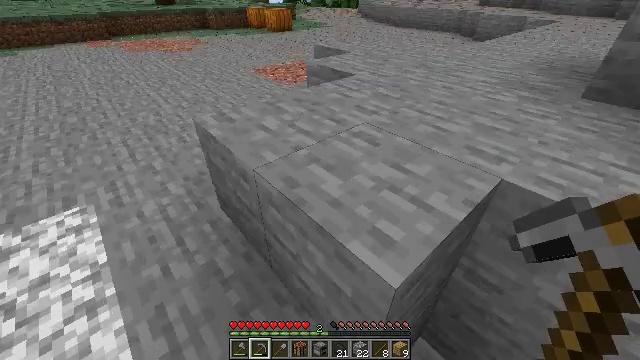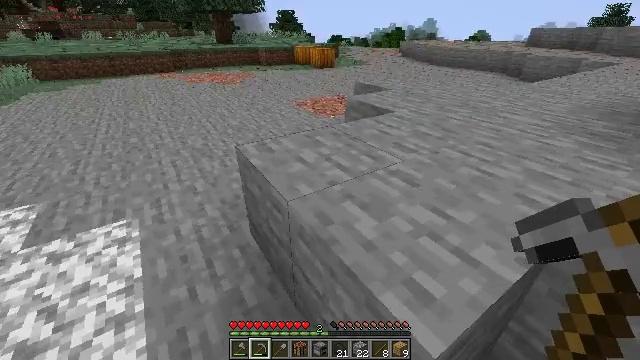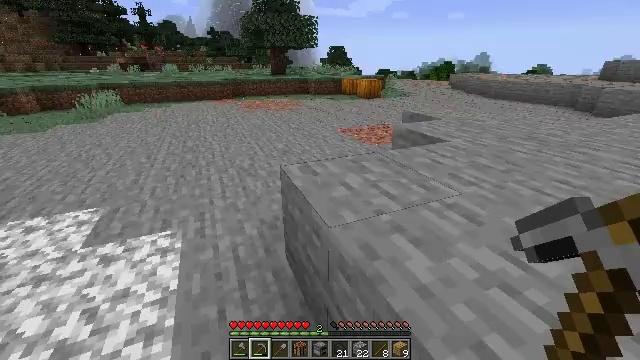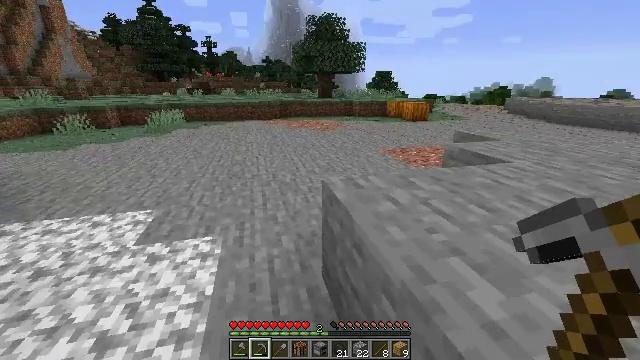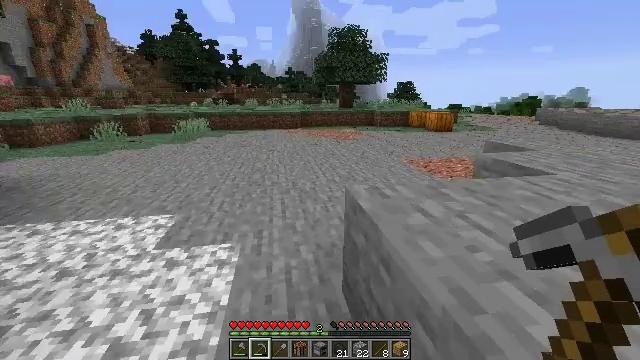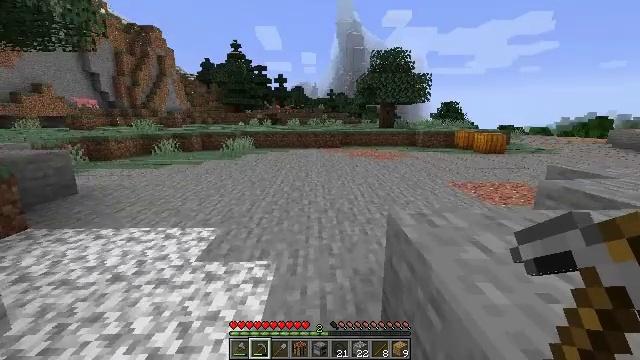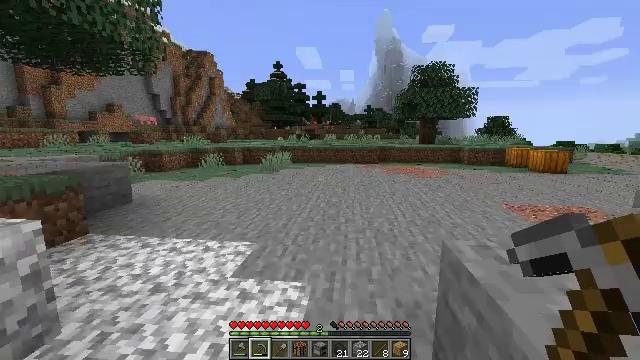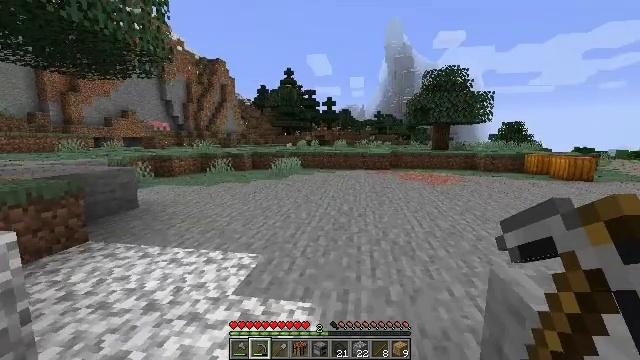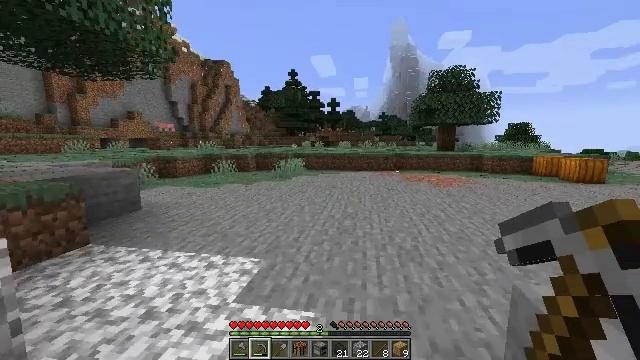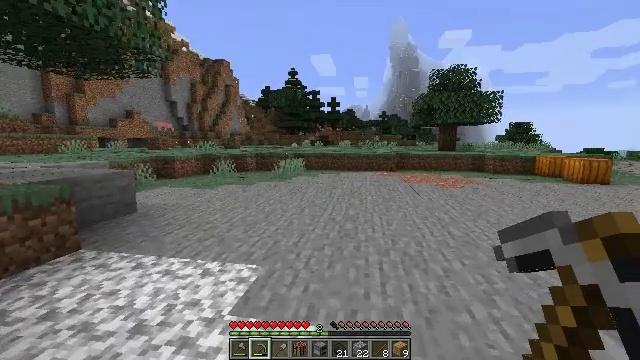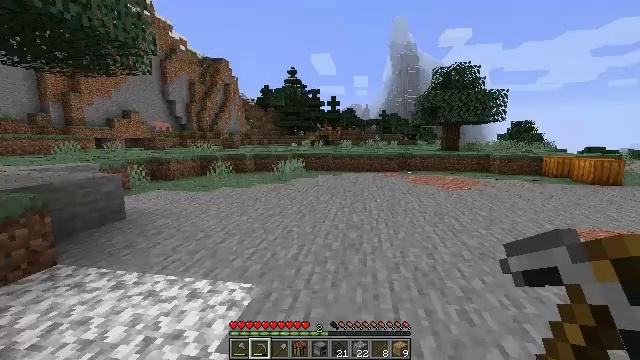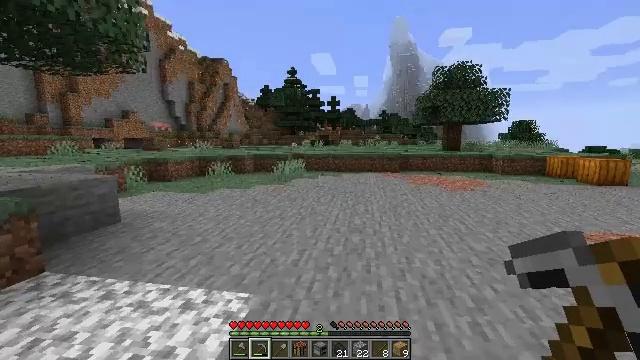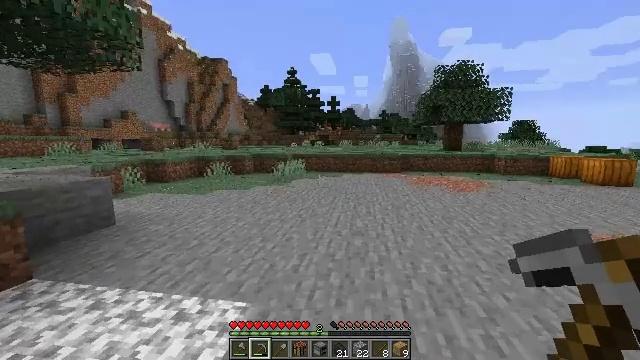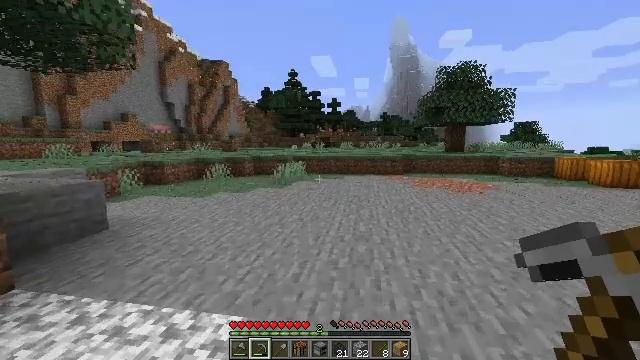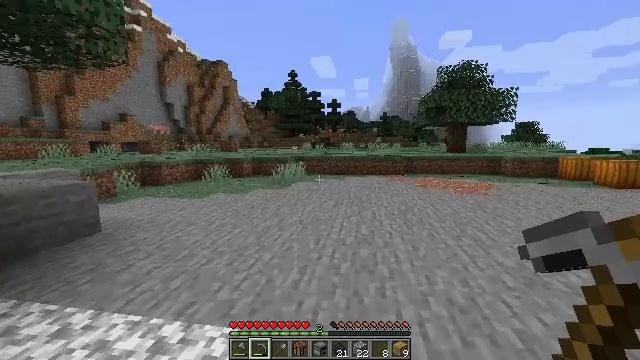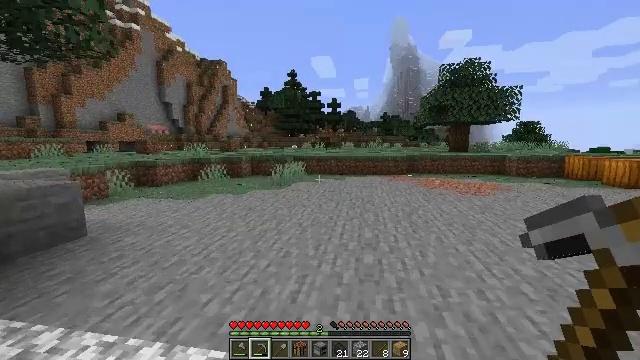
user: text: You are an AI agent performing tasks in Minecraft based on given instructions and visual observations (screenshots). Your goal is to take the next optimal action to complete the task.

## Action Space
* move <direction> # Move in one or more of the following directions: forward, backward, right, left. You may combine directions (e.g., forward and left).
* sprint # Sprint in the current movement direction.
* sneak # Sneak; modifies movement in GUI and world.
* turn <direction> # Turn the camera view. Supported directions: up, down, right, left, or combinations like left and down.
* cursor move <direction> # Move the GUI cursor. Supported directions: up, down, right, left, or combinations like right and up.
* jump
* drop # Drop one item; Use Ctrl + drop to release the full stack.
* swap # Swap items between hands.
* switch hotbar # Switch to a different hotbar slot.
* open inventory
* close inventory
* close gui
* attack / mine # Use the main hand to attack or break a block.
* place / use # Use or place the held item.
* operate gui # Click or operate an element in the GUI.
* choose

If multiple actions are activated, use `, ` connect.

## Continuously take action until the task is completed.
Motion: motion action
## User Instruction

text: Attack the pumpkin to gather it.
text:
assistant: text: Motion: move forward and move left, turn left and up
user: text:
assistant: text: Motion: move forward and move left, turn left and up
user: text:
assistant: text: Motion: move forward and move left, turn left and up
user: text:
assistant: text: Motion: move forward and move left, turn left and up
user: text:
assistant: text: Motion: move forward and move left, turn left and up
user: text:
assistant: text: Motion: move forward, turn left and up
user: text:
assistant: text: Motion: move forward, turn left and up
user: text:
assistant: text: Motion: move forward
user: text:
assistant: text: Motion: move forward
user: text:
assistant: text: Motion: move forward
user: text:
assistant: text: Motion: move forward
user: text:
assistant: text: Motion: move forward
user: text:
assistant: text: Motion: move forward
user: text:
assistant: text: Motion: move forward
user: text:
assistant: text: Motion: move forward
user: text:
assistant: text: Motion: move forward
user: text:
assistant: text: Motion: move forward
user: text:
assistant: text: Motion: move forward, turn right
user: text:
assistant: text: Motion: move forward, turn right
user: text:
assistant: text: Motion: move forward, sprint, turn right
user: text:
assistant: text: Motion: move forward, sprint, turn right
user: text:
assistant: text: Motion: move forward, sprint, turn right
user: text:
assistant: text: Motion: move forward, sprint, turn right
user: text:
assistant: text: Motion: move forward, sprint
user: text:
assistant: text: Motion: move forward, sprint
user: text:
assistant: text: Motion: move forward, sprint, switch to hotbar 1
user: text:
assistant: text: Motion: move forward, sprint, switch to hotbar 1
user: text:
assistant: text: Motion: move forward, sprint, switch to hotbar 1
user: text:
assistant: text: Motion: move forward, sprint, switch to hotbar 1
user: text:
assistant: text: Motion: move forward, sprint, jump, switch to hotbar 1